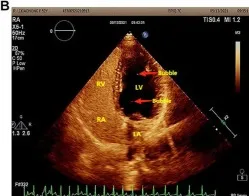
(B) Two-dimensional echocardiography of the transesophageal heart showed that there was a 0.9 mm wide fissure echo in the middle ovoid fossa of the atrial septum.
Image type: radiology (ultrasound)